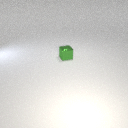
small green metal cube